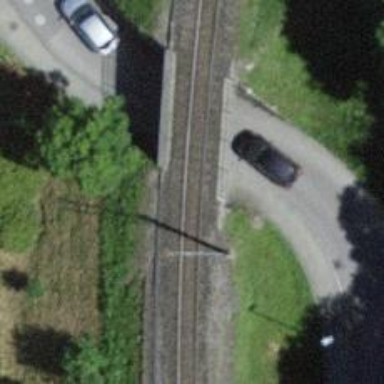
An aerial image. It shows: Narrow gauge railway bridge with electrified contact lines.